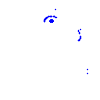
Particle: kaon